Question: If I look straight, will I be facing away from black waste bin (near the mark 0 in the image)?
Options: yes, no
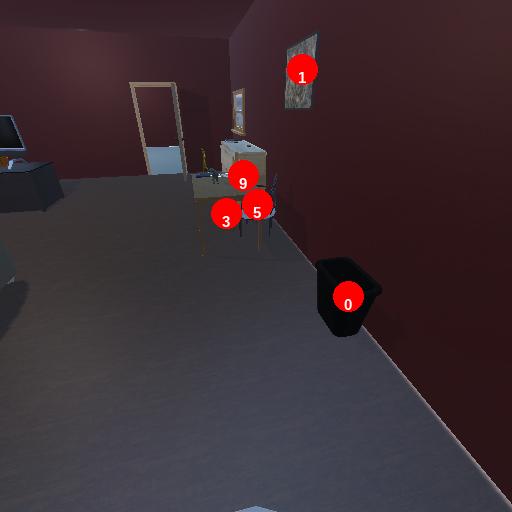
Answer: yes